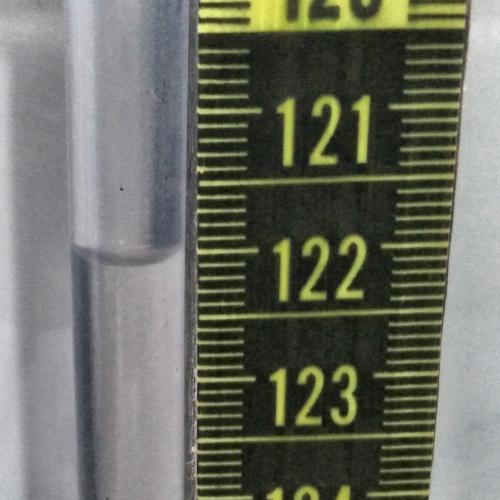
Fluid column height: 122.0 cm